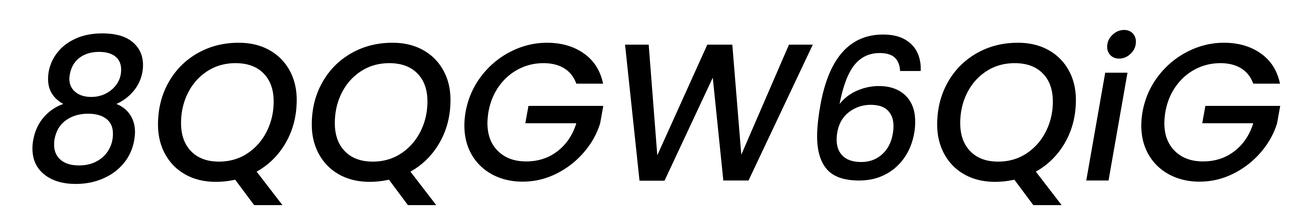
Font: Poppins-MediumItalic